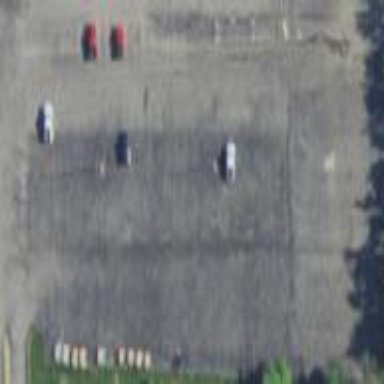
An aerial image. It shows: Parking area.